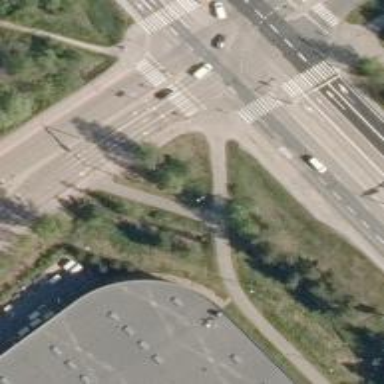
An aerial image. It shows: Asphalt cycleway.